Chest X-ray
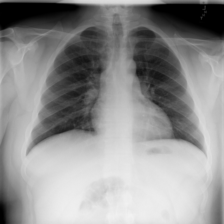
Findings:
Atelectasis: negative
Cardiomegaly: negative
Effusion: negative
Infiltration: negative
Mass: negative
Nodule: negative
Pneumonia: negative
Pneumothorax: negative
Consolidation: negative
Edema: negative
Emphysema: negative
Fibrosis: negative
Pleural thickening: negative
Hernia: negative